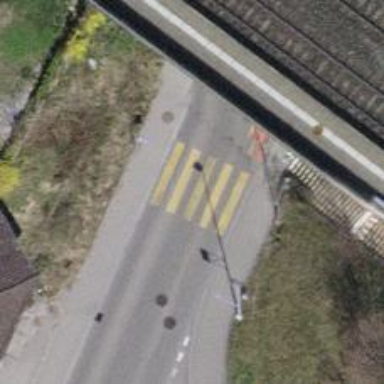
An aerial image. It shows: Zebra crossing on footway.